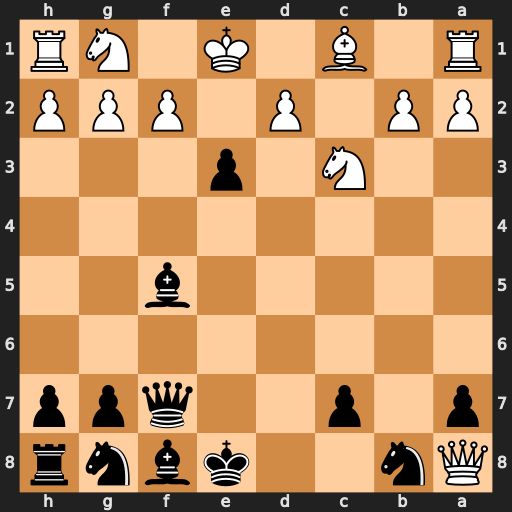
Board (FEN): Qn2kbnr/p1p2qpp/8/5b2/8/2N1p3/PP1P1PPP/R1B1K1NR
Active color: b
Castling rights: KQk
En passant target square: -
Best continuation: exf2+ Kxf2 Be4+